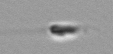
Label: flagellate_morphotype3